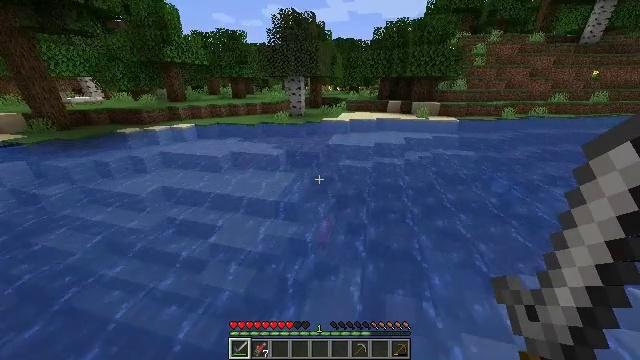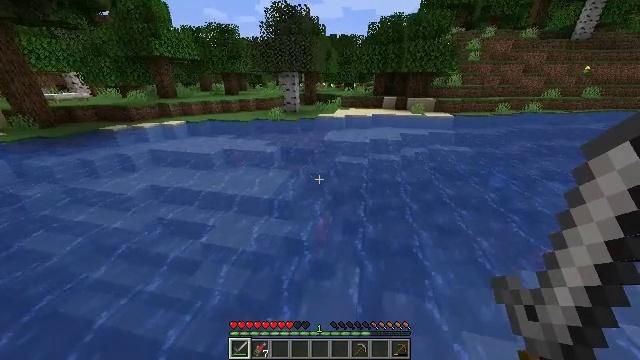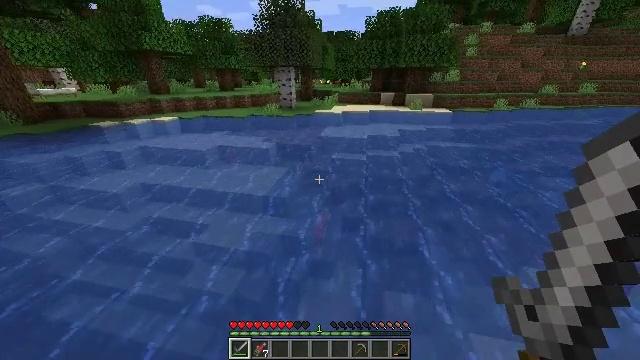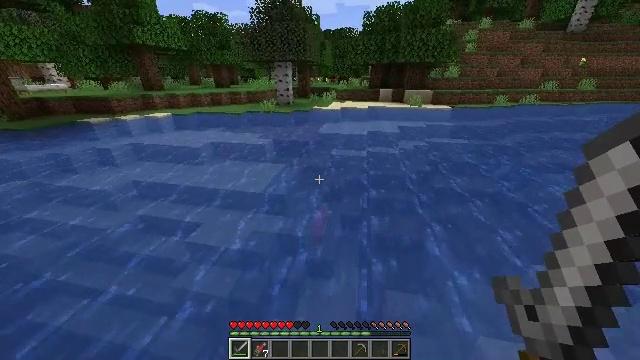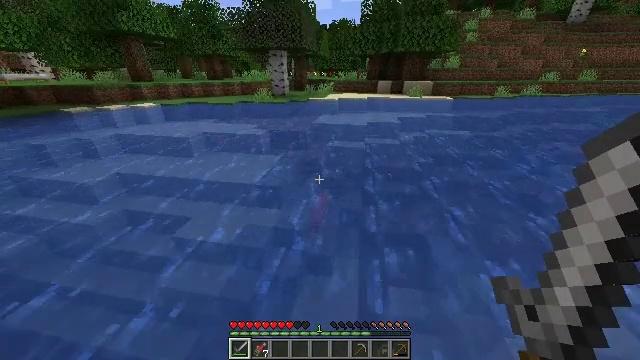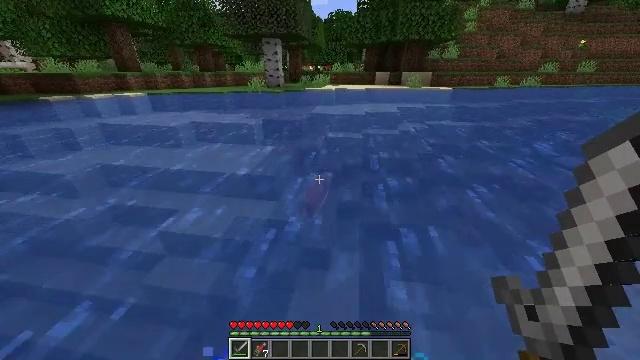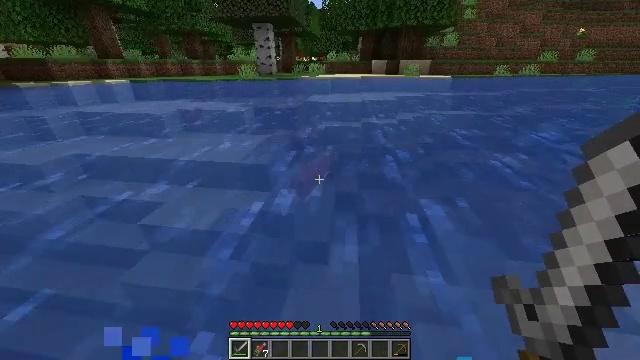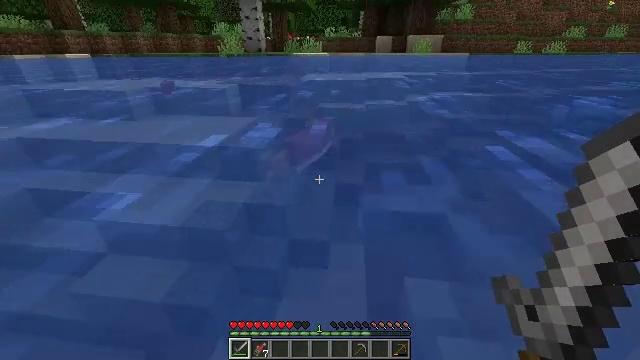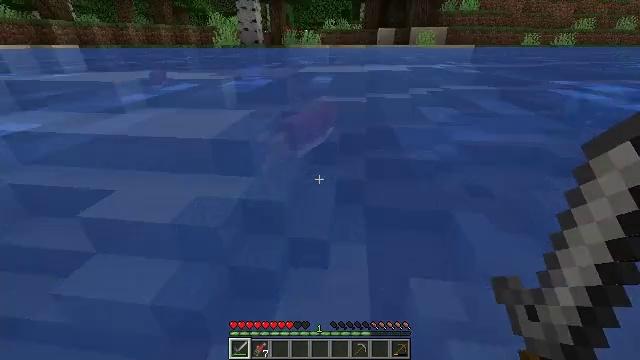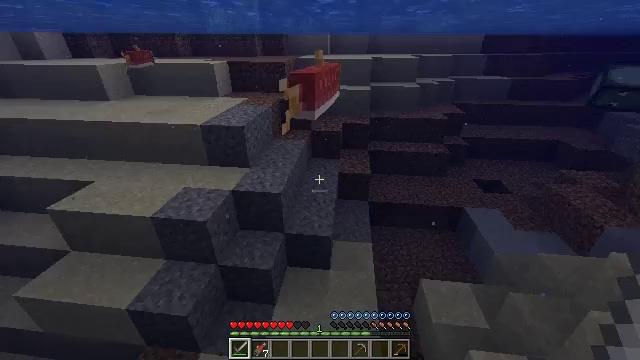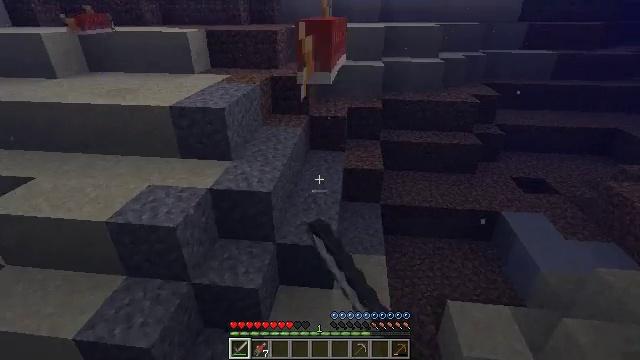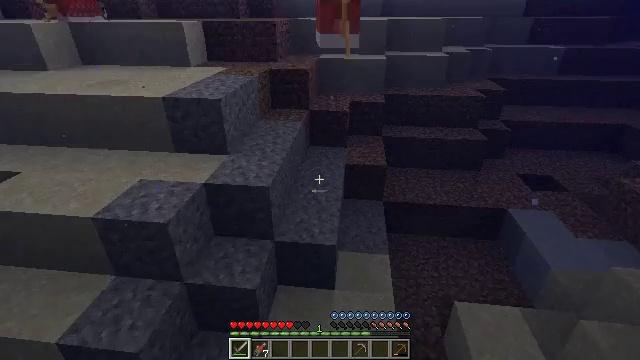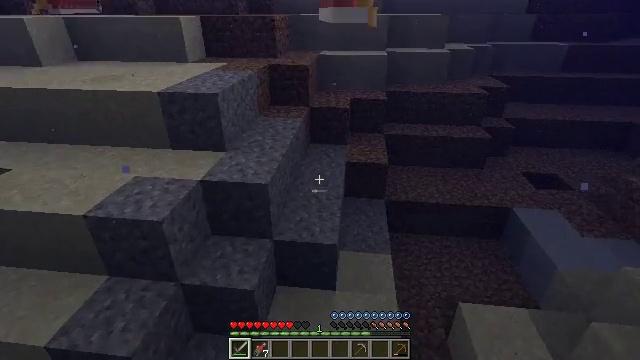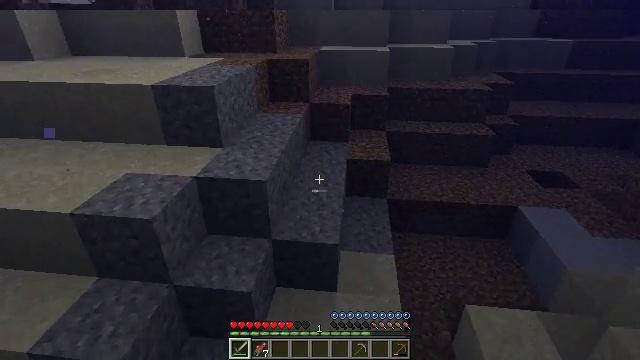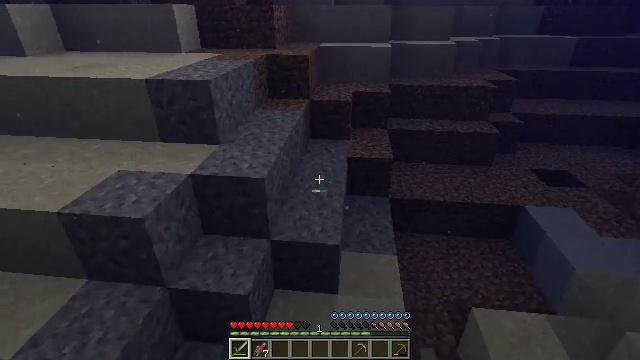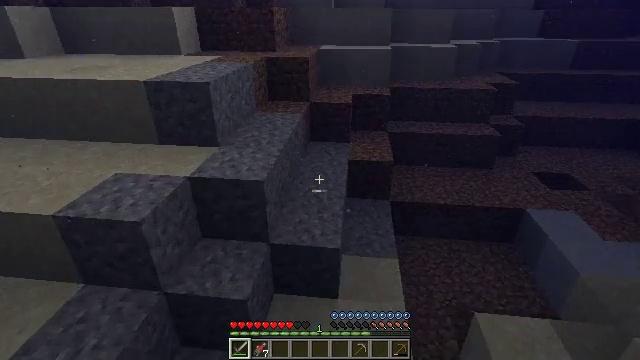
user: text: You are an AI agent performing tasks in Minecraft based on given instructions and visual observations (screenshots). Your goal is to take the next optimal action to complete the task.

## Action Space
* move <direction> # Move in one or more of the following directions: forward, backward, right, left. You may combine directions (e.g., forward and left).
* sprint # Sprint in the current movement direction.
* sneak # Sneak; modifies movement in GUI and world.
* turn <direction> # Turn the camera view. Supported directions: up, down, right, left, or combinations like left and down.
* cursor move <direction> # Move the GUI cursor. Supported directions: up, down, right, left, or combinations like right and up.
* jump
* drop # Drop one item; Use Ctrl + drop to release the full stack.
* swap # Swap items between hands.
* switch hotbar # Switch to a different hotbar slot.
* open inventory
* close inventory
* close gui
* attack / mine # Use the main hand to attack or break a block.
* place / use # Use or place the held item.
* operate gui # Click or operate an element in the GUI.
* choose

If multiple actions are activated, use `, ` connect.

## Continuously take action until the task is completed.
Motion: motion action
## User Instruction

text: Fish and kill the salmon.
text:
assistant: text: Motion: move forward, turn right, jump
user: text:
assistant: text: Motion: move forward, jump
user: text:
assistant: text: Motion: move forward, jump
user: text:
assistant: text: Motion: move forward, jump
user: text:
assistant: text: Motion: move forward, turn right
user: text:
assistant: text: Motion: move forward, turn right
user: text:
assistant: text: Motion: move forward
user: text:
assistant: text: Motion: move forward
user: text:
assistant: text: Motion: move forward, attack / mine
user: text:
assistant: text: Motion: move forward, attack / mine
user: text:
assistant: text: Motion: move forward, attack / mine
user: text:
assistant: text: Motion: move forward
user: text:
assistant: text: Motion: move forward
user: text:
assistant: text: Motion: move forward
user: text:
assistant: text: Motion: move forward
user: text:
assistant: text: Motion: move forward, turn up
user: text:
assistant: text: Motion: move forward, turn right and up
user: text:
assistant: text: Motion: move forward, turn right and up
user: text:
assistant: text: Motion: move forward, turn right and up
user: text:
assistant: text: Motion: move forward, turn right and up
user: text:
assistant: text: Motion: move forward, turn up
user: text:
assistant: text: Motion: move forward, turn up
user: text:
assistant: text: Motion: move forward, turn up
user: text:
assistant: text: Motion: move forward
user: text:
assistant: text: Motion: move forward, turn right and up
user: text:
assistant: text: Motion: move forward, turn right and up
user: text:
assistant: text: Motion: move forward, turn up, attack / mine
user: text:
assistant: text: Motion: move forward, attack / mine
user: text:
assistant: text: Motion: move forward, attack / mine
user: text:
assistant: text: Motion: move forward